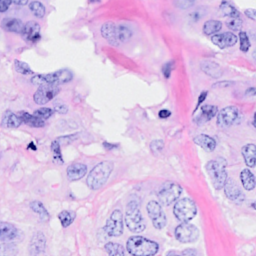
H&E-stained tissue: Breast